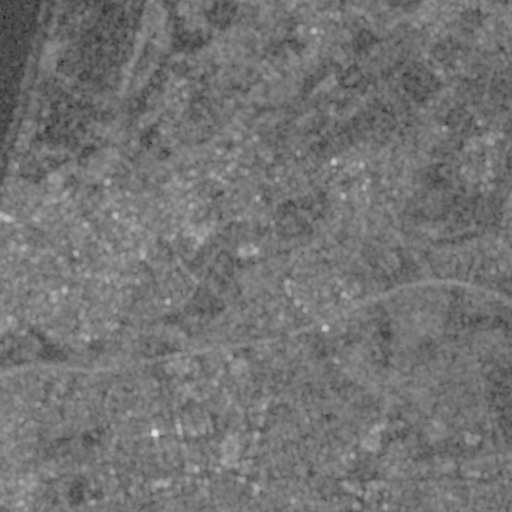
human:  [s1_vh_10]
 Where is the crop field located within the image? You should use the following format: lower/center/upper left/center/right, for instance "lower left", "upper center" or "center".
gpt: The crop field is located in the upper right of the image.
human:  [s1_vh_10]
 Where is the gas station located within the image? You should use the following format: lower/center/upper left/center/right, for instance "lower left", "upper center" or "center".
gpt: The gas station is located in the lower right of the image.
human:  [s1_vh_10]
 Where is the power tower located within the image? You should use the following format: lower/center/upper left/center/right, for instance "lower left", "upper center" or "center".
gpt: The power tower is located in the lower right of the image.
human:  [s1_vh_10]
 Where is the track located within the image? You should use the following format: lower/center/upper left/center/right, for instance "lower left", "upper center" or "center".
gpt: The track is located in the left of the image.
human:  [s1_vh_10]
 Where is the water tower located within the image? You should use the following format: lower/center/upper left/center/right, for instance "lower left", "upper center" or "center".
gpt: The water tower is located in the center of the image.
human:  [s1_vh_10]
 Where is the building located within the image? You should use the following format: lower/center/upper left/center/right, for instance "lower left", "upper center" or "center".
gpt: There is no building in the image.

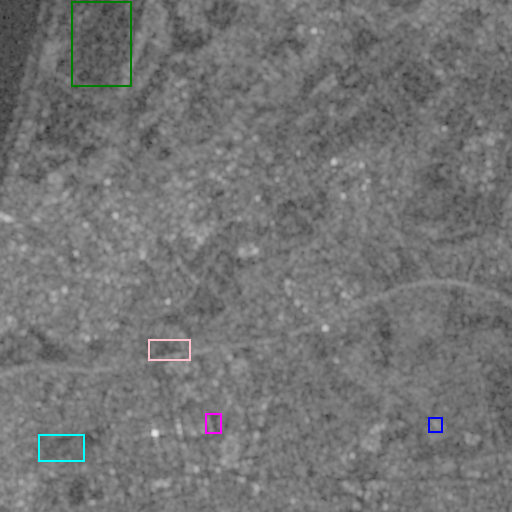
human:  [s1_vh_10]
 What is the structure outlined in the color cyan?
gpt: The structure outlined in cyan is a park.
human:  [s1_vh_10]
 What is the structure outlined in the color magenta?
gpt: The structure outlined in magenta is a parking lot.
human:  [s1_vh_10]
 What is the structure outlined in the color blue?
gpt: The structure outlined in blue is a power substation.
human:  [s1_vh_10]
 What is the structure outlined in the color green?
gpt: The structure outlined in green is a track.
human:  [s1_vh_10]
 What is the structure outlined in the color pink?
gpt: The structure outlined in pink is a wastewater plant.
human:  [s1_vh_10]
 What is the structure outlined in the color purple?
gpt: There is no purple outline.